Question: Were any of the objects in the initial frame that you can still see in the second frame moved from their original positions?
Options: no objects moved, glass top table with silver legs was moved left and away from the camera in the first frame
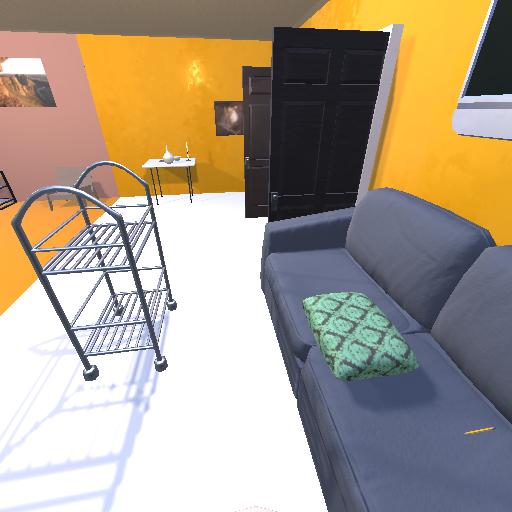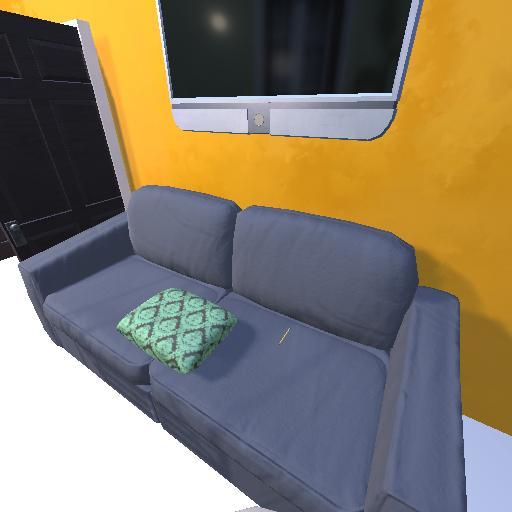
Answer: no objects moved